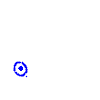
Particle: kaon